Aerial crown-view tile of a tropical tree (Barro Colorado Island, Panama), acquired 20250818:
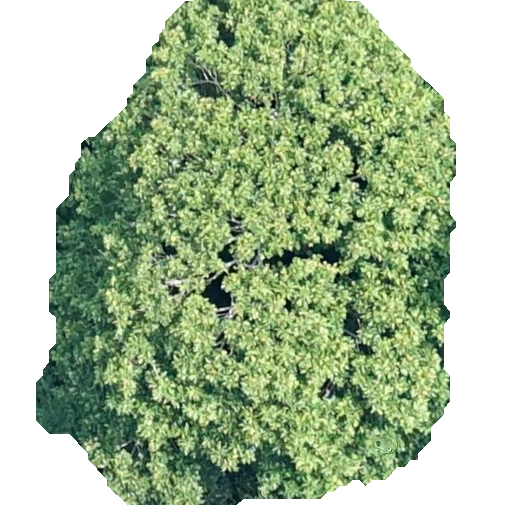
Species: Dipteryx oleifera
GBIF accepted scientific name: Dipteryx oleifera
Crown area: 250.912 m²